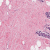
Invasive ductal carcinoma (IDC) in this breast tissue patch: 0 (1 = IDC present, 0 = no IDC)